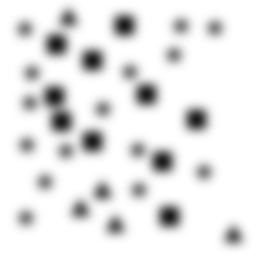
Squares: 10
Triangles: 5
Stars: 15
Total shapes: 30